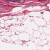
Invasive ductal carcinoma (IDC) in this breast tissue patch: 0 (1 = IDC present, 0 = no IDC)